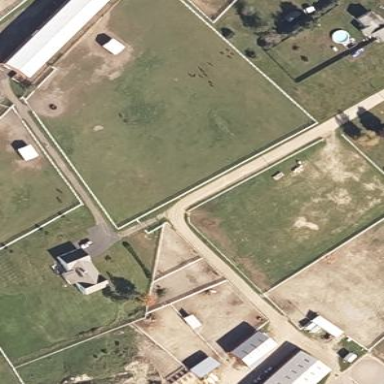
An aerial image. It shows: Wooden fence enclosing pasture meadow.